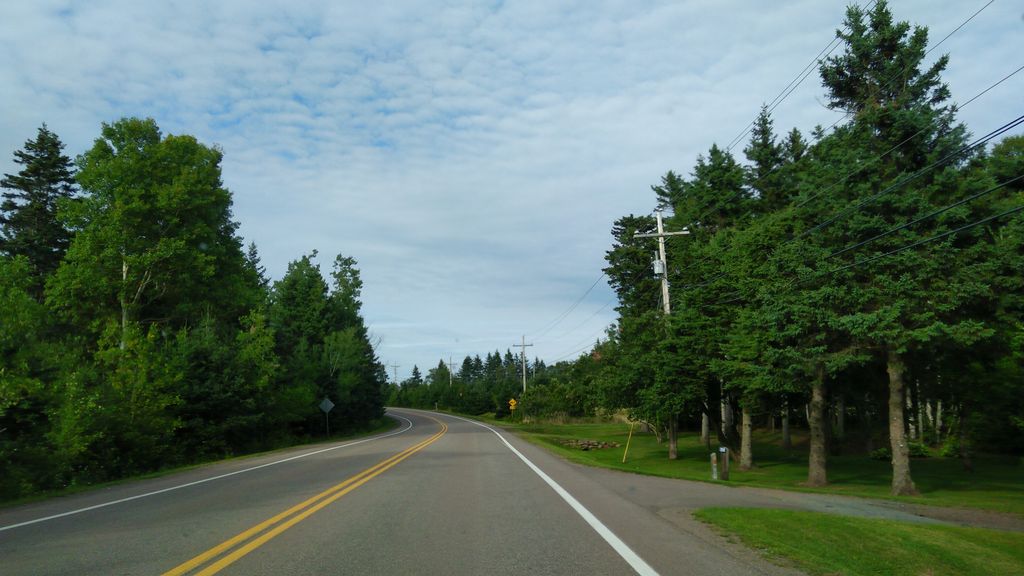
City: charlottetown